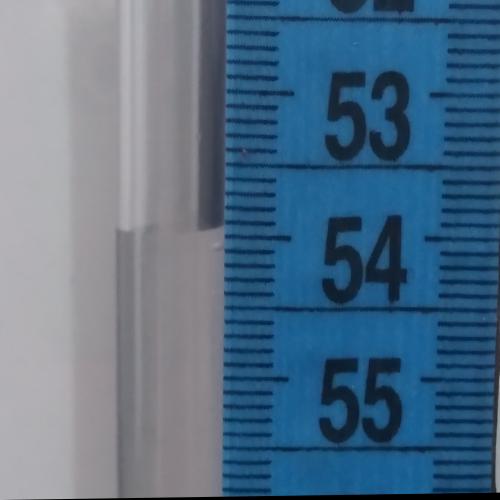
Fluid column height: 53.9 cm